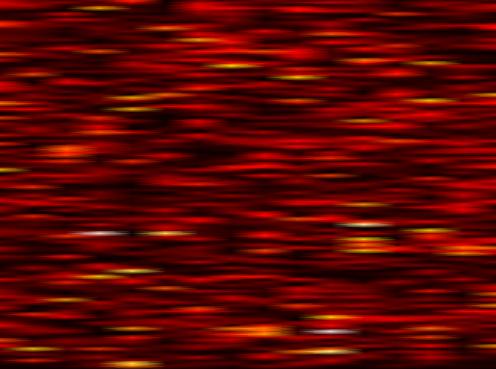
Label: WOLA